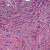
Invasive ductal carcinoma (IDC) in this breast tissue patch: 1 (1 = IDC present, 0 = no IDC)